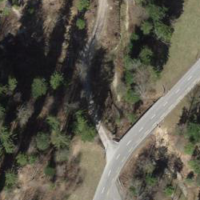
EUNIS habitat code: 44
Species observed at this site:
Lanius senator
Nucifraga caryocatactes
Motacilla cinerea
Corvus corax